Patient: sex M, age 52
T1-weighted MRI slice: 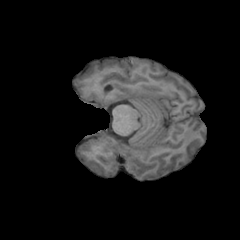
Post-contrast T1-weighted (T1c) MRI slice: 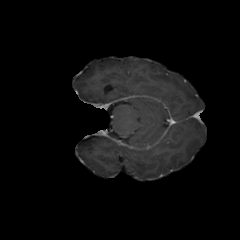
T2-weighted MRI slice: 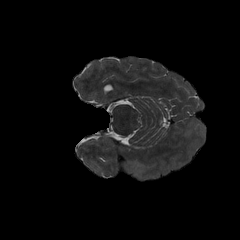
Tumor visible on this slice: yes
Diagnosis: Glioblastoma, IDH-wildtype
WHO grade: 4